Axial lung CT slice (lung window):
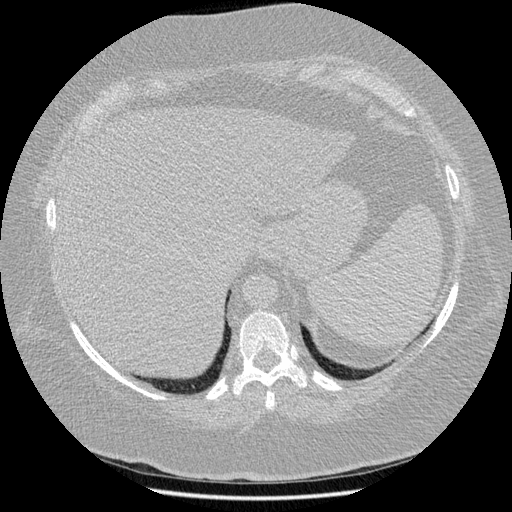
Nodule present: no